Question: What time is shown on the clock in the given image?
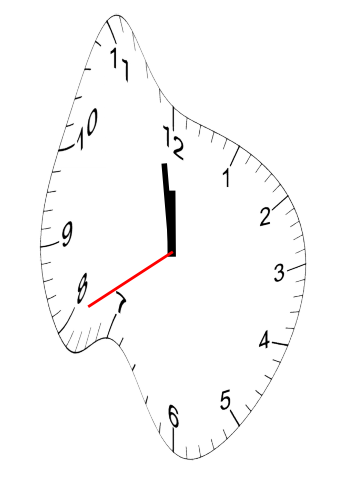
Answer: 11:58:40